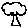
Label: tree